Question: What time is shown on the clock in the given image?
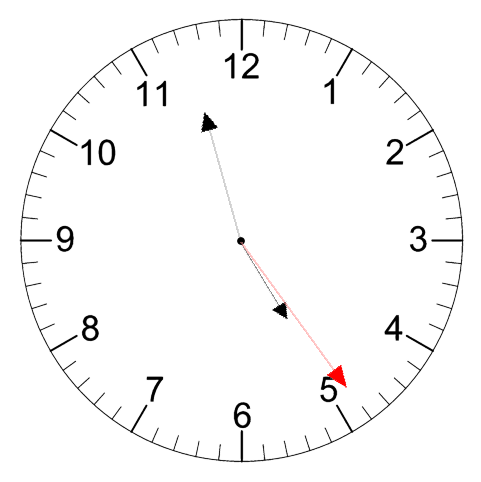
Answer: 04:57:24